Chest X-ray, AP view. Patient: 5 years old, sex M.
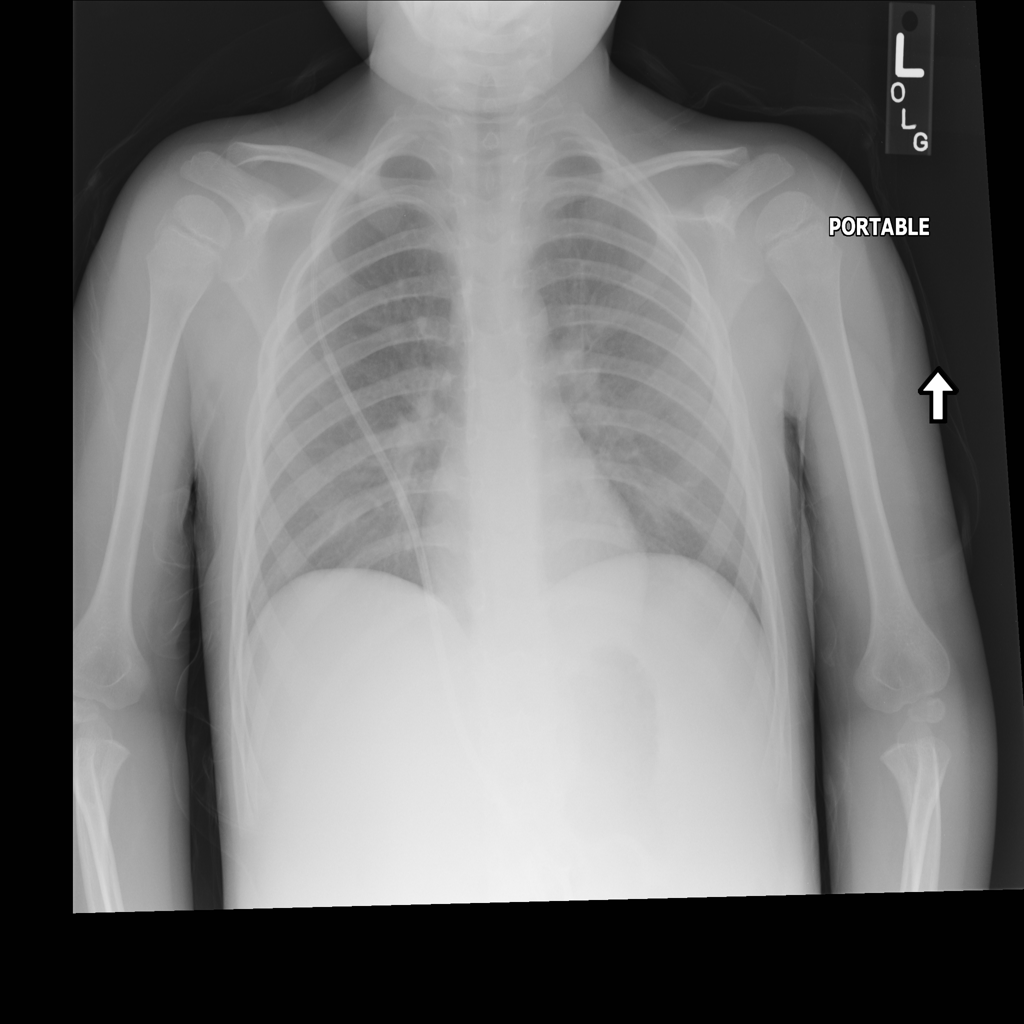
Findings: Infiltration